Question: I am attempting to get some nested data using Fluent API and .Include(). The database I am working with is not normalised, and I do not have control over it.
"Parent" table is TASK, and "child" table is STOCK_MOVEMENT, with a "many stock movements to one task" relation.
The mapping is supposed to be from TASK, with its composite key { "TSK_SITE", "TSK_TYPE" } onto STOCK_MOVEMENT, with its composite key { "MOV_SITE", "MOV_TYPE", "MOV_MOVE" }.
The <URL>
What I tried instead is this:
'''
this.HasRequired(sm => sm.TestTask)
.WithMany(t => t.Movements)
.Map(m => m.MapKey("MOV_SITE", "MOV_TYPE"));
'''
Tried both "HasRequired" and "HasOptional"... However, the SQL that ultimately gets generated by EF contains extra fields instead of mapping against the Foreign Key that I have specified.
Can anybody explain how I should change my mappings in order to get correct SQL, please?
Guiding questions are also very welcome.
I am attaching all the relevant code below...
Many thanks!
Victoria
'''
public class TestTask : IMyObject
{
public TestTask()
{
this.KeyFields = new string[] { "Site", "TaskType" };
this.Movements = new HashSet<TestMovement>();
}
public string Site { get; set; }
public string TaskType { get; set; }
public string Key { get; set; }
public virtual HashSet<TestMovement> Movements { get; set; }
//... more code
}
internal partial class TestTask_Mapping : EntityTypeConfiguration<TestTask>
{
public TestTask_Mapping()
{
this.HasKey(t => new { t.Site, t.TaskType });
this.ToTable("TASK");
this.Property(t => t.Site)
.HasColumnName("TSK_SITE")
.IsRequired();
this.Property(t => t.TaskType)
.HasColumnName("TSK_TYPE")
.IsRequired();
this.Property(t => t.Key)
.HasColumnName("TSK_REF");
}
}
public class TestMovement : IMyObject
{
public TestMovement()
{
this.KeyFields = new string[] { "Site", "MoveType" };
}
public string Site { get; set; }
public string MoveType { get; set; }
public string Key { get; set; }
public virtual TestTask TestTask { get; set; }
// ... more code
}
public class TestStockMovement_Mapping : EntityTypeConfiguration<TestMovement>
{
public TestStockMovement_Mapping()
{
this.HasKey(t => new { t.Site, t.MoveType });
this.HasRequired(sm => sm.TestTask)
.WithMany(t => t.Movements)
.Map(m => m.MapKey("MOV_SITE", "MOV_TYPE"));
this.Property(t => t.Site)
.IsRequired();
this.Property(t => t.MoveType)
.IsRequired();
this.ToTable("STOCK_MOVEMENT");
//this.Property(t => t.Site).HasColumnName("MOV_SITE");
//this.Property(t => t.MoveType).HasColumnName("MOV_TYPE");
this.Property(t => t.Key).HasColumnName("MOV_MOVE");
}
}
// In DbContext...
public DbSet<TestTask> TestTasks { get; set; }
public DbSet<TestMovement> TestStockMovements { get; set; }
protected override void OnModelCreating(DbModelBuilder modelBuilder)
{
modelBuilder.Configurations.Add(new TestTask_Mapping());
modelBuilder.Configurations.Add(new TestStockMovement_Mapping());
}
// In the appropriate method in the repository ...
IQueryable<TestTask> testTasks = context.TestTasks.Include(t => t.Movements);
// Where testTasks results in the SQL with incorrect foreign key field references
// (please see the picture that tells a thousand words below)...
'''

---
To clarify on the database fields and tables involved: I only mentioned columns used as keys to simplify the problem:
1) "TASK" table contains columns "TSK_SITE" and "TSK_TYPE", which constitute its composite key (+ more columns).
2) "STOCK_MOVEMENT" table contains columns "MOV_SITE", "MOVE_TYPE" and "MOV_MOVE", which constitute part of its composite key (+ more columns).. I have not used "MOV_MOVE" in my mapping, as there is no equivalent column in the parent TASK table.
I am expected to retrieve one or more STOCK_MOVEMENT records per TASK record.
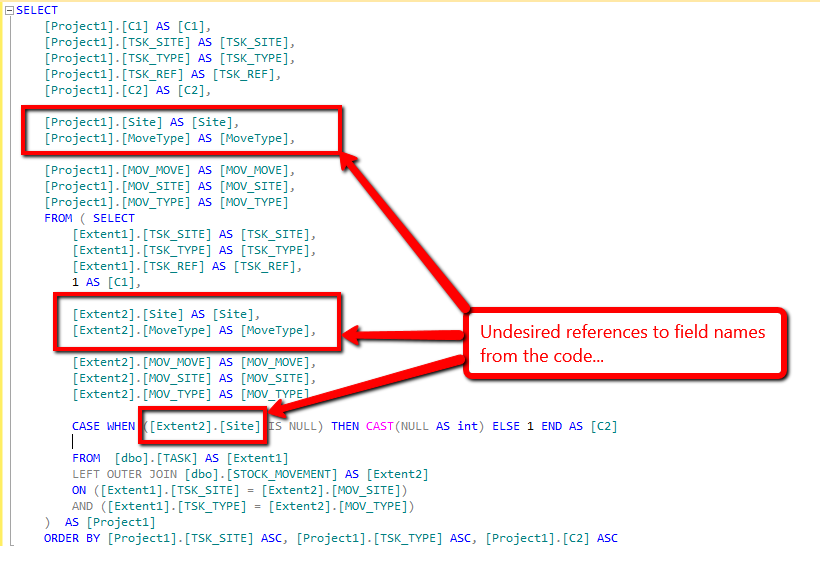
Answer: The mapping of 'TestTask' seems correct. For the mapping of 'TestMovement' you must map the full key with all three parts:
'''
this.HasKey(t => new { t.Site, t.MoveType, t.Key });
'''
Then map the column names and set all three key properties to (key columns can't be nullable):
'''
this.Property(t => t.Site)
.HasColumnName("MOV_SITE")
.IsRequired();
this.Property(t => t.MoveType)
.HasColumnName("MOV_TYPE")
.IsRequired();
this.Property(t => t.Key)
.HasColumnName("MOV_MOVE")
.IsRequired();
'''
Then - most important - don't use 'MapKey' for your relationship mapping because your foreign key columns are properties in the model class. In that case you always use 'HasForeignKey':
'''
this.HasRequired(sm => sm.TestTask)
.WithMany(t => t.Movements)
.HasForeignKey(t => new { t.Site, t.MoveType });
'''
I know that you said that for 'HasForeignKey' Intellisense didn't offer the expected properties (but does the code compile anyway?). That's another problem you need to solve. But using 'MapKey' is no solution and doesn't bring you nowhere for your model and mapping.